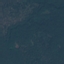
Land use / land cover: Forest